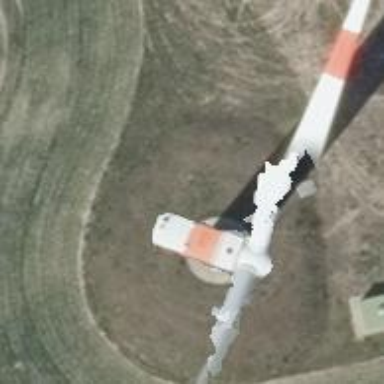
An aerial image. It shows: Wind power generator with wind turbines.